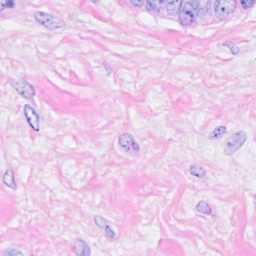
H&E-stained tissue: Breast